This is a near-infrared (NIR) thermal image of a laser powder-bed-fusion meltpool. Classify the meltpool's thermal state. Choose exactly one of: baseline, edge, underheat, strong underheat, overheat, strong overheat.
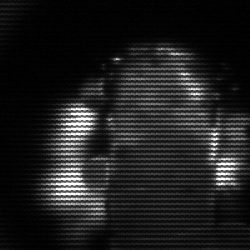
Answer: strong underheat